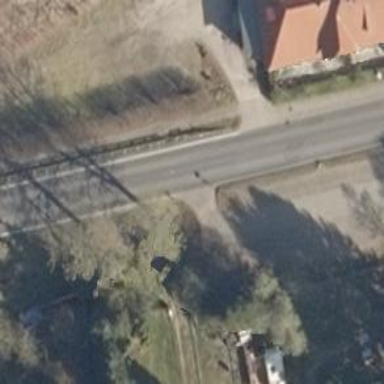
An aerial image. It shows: Secondary road with asphalt surface.